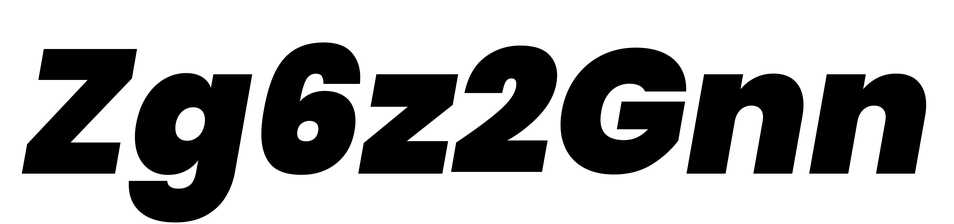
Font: Poppins-BlackItalic